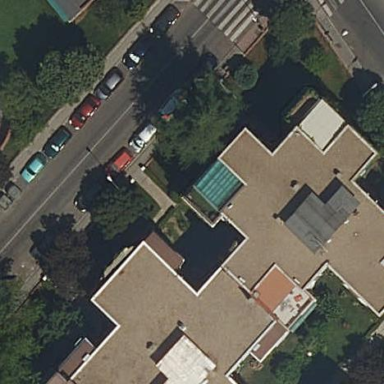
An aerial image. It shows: Residential building.